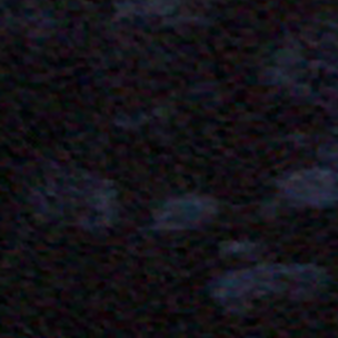
Label: other